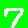
Digit: 7